Interaction volume radius: 5 \u00c5
Interaction volume height: 20 \u00c5
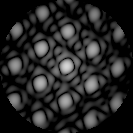
Disorder parameter: 0.1351